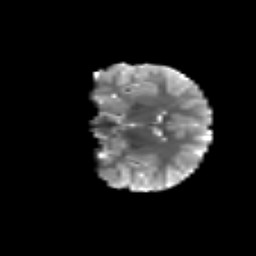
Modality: T2w
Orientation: coronal
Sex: female
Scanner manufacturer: siemens
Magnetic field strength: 3 T
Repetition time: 5 s
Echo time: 0.071 s